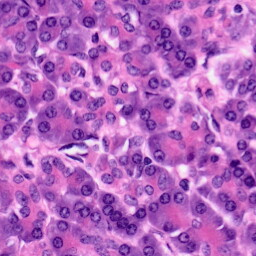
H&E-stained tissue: Pancreatic